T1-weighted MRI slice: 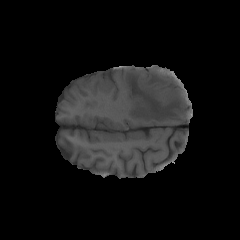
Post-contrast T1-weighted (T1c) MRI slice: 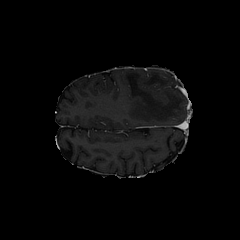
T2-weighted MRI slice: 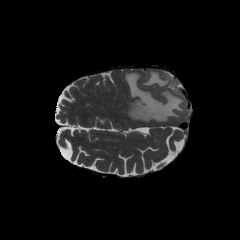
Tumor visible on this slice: yes